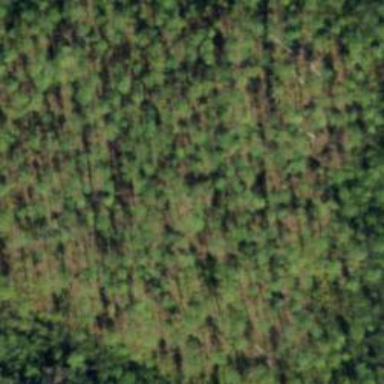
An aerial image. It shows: Woodland with needle-leaved trees.